Question: I have a problem with Highcharts libraries. I have created various charts with the Custom Visualization tool available in Jaspersoft Studio. They do not use all the same library, e.g. I have a Bubble Map chart which uses Highmaps.js and a Stock chart which uses Highstock.js.
Every report seems to work very well when I visualize it in Jaspersoft Server. But when I create a Dashboard containing two differents reports, I have this error:
> Uncaught Highcharts error #16: www.highcharts.com/errors/16
Highcharts already defined in the page
This error happens the second time Highcharts or Highstock is loaded in the same page, so the Highcharts namespace is already defined. Keep in mind that the Highcharts.Chart constructor and all features of Highcharts are included in Highstock, so if you are running Chart and StockChart in combination, you only need to load the highstock.js file.
I do understand that there is a conflict between Highmaps.js and Highstock.js as they have features in common. But I do not know how to avoid it: I need features from both Highmaps and Highstocks. Here is how I include those libraries to define my reports:
-1st chart (Stock chart)
'''
define(['jquery', 'highstock'], function(hs_test) {
return function(instanceData) {
/*...*/
}
});
'''
-2nd chart (Bubble map chart)
'''
define(['jquery','highmaps','data','world','exporting'], function (mapbubble) {
return function(instanceData) {
/*...*/
}
});
'''
And here is how I write my build.js files:
'''
({
optimize: 'none',
baseUrl: '',
paths: {
jquery: 'jquery',
highstock: 'highstock',
exporting: 'exporting',
'highstock_test': 'highstock_test'
},
shim: {
'highstock': {
deps: ["jquery"],
exports: 'Highcharts'
}
},
name: "highstock_test",
out: "highstock_test.min.js"
})
'''
I used the Highstock example here, but I do quite the same with the report using Highmaps. I hope I am not the first one to have this problem, and if so, can anyone suggest me a method to avoid this library duplication?
As suggested, I tried replacing highmaps.js by highstock.js + map.js as follow:
'''
define(['jquery','highstock','map','data','world','exporting'], function ($, Highcharts) {
return function (instanceData) {
/*...*/
}
})
'''
I now have an error 17:
> The requested series type does not existThis error happens when you are setting chart.type or series.type to a
series type that isn't defined in Highcharts. A typical reason may be
that your are missing the extension file where the series type is
defined, for example in order to run an arearange series you need to
load the highcharts-more.js file.
Now something is missing from Highmaps.js and I do not know what.
Looking forward to suggestions.
I can avoid this error 17 by including Highcharts-more.js, but I still have this error 16 while running two charts.
Here are the errors I have when I run my two reports in the same dashboard:

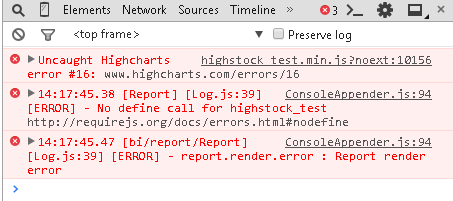
Answer: Finally, I have solved the problem by merging all Highcharts files I needed to draw my Bubble map chart, as suggested by @PawelFus, and enclosed the code with a condition on Highcharts variable :
'''
if (typeof Highcharts == 'undefined') {
/* Optimized merge files containing both highstock.js, highcharts-more.js and map.js */
}
'''
Then I use this file for all Highcharts charts I want to build.
That works great. Thanks all, and particularly @PawelFus.